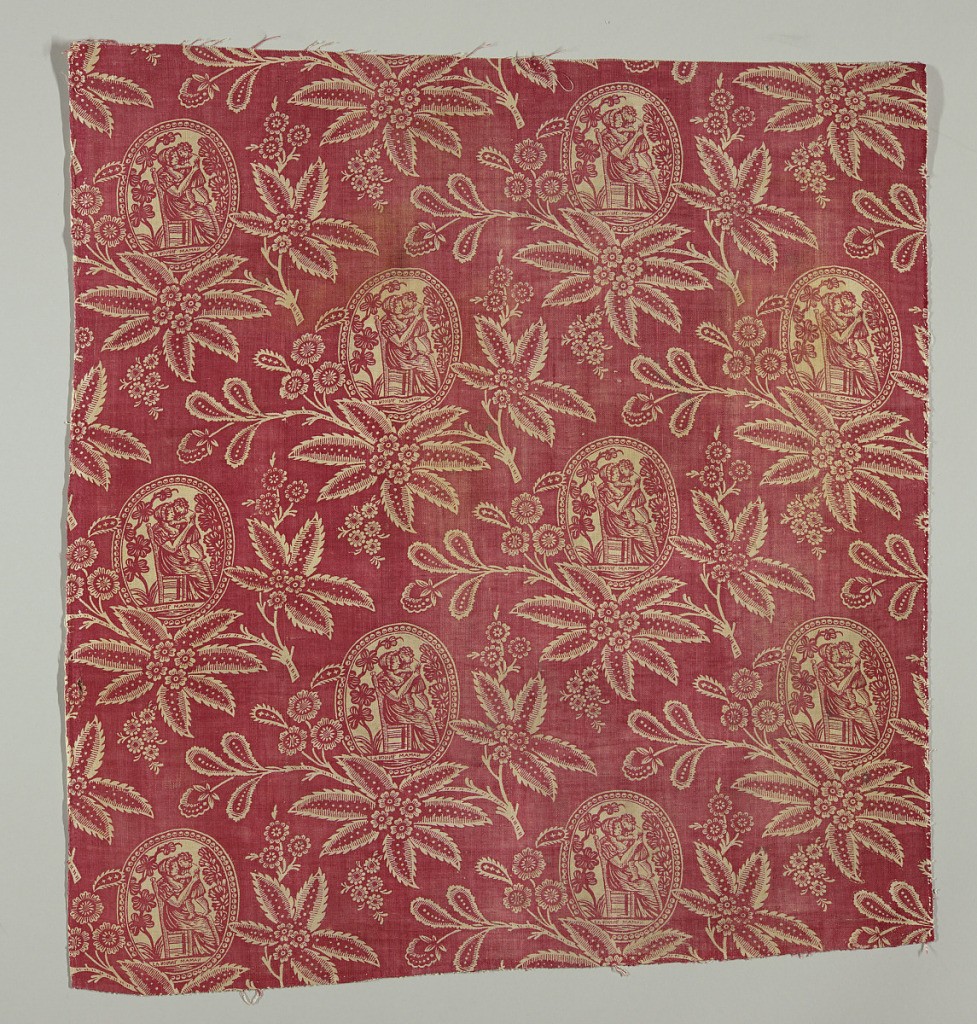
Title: La Bonne Maman
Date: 19th century
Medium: cotton Technique: relief printed (red ground) on plain weave
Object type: Textile
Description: Design in white reserved on red ground fabric. Between floral motifs are medallions with scenes showing a mother and child.